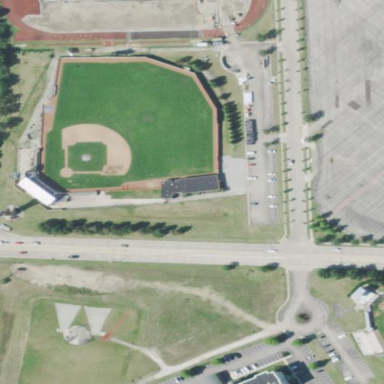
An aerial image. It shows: Baseball stadium for leisure land sports.